Field crop: maize
Growth stage: 2
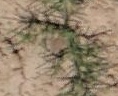
Species: salsola